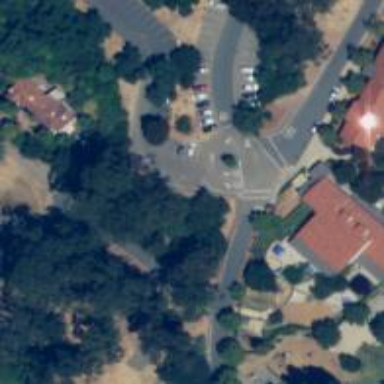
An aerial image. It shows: Circular junction on residential road.